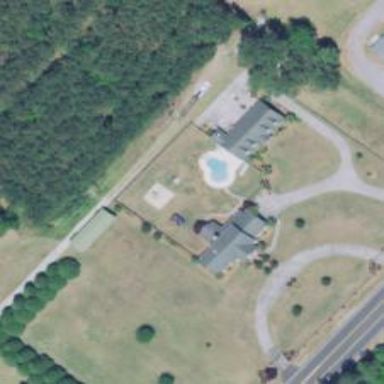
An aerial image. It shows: Swimming pool located in leisure land.